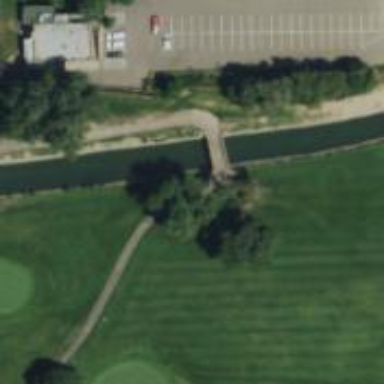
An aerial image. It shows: Path bridge over golf cartpath.